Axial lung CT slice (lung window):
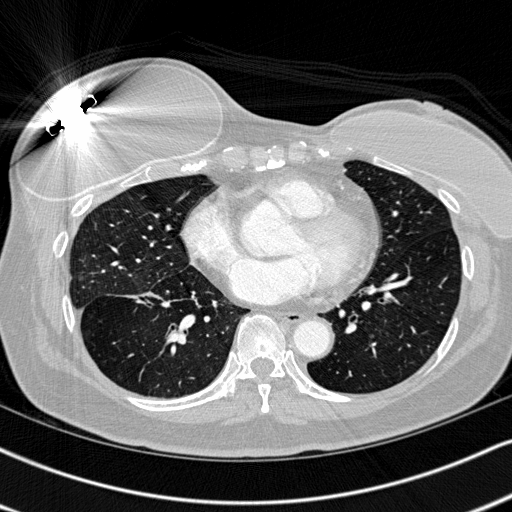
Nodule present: no